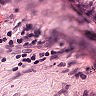
Metastatic tissue present: yes